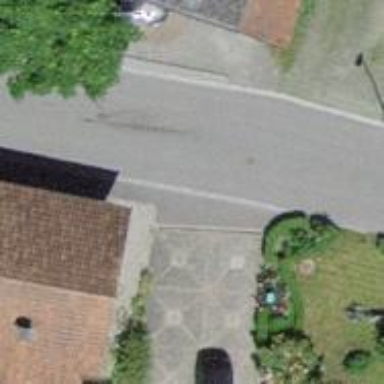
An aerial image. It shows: Residential road with asphalt surface.